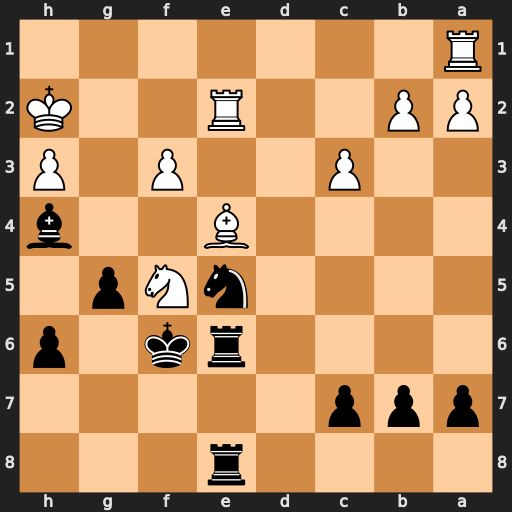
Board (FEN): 4r3/ppp5/4rk1p/4nNp1/4B2b/2P2P1P/PP2R2K/R7
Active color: b
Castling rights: -
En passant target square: -
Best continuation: Nxf3+ Bxf3 Rxe2+